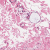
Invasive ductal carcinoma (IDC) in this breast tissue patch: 0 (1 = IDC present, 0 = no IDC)